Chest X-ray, PA view. Patient: 59 years old, sex M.
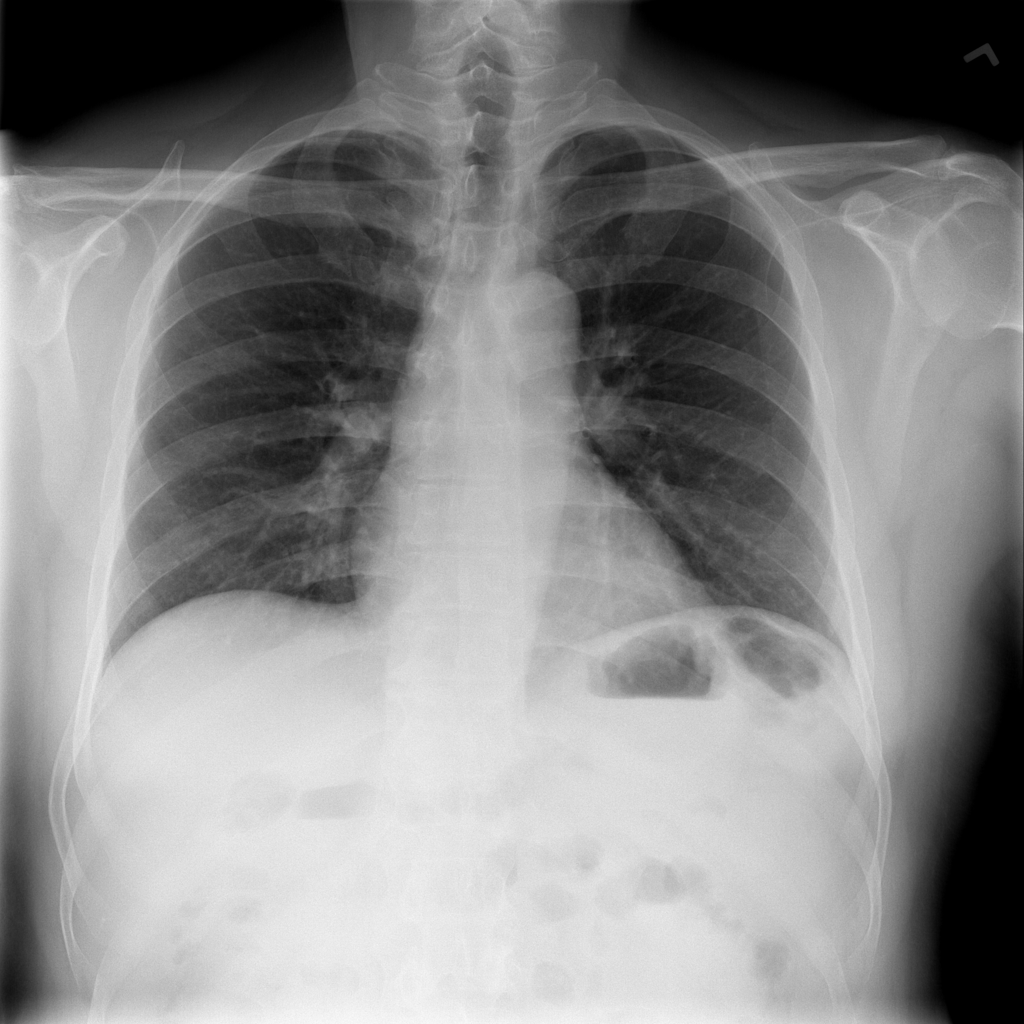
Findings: No Finding